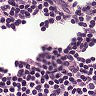
Metastatic tissue present: no